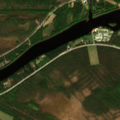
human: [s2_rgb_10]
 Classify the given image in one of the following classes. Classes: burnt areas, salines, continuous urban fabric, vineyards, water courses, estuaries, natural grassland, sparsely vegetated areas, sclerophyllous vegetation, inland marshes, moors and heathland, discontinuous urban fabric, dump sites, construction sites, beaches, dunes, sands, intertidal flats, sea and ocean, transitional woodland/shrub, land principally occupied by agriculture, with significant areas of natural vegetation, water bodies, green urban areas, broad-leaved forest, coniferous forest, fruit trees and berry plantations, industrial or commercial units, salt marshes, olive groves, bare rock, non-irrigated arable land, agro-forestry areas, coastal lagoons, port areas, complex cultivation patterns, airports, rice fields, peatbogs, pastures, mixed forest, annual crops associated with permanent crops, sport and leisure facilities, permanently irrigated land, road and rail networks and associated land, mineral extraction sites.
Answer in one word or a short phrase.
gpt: coniferous forest, mixed forest, transitional woodland/shrub, water courses